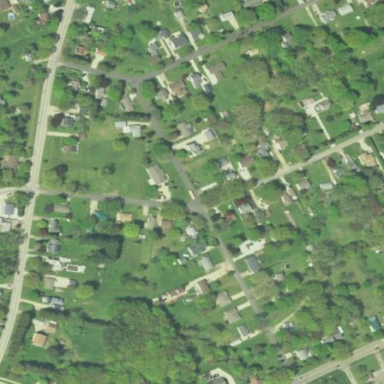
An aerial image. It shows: Neighborhood.